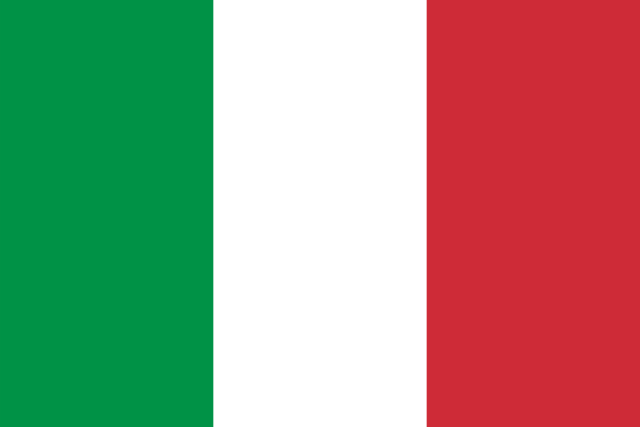
Country: Italy
Country code: it